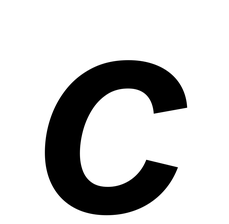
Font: Inter-Italic_SemiBold_Italic